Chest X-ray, AP view. Patient: 54 years old, sex M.
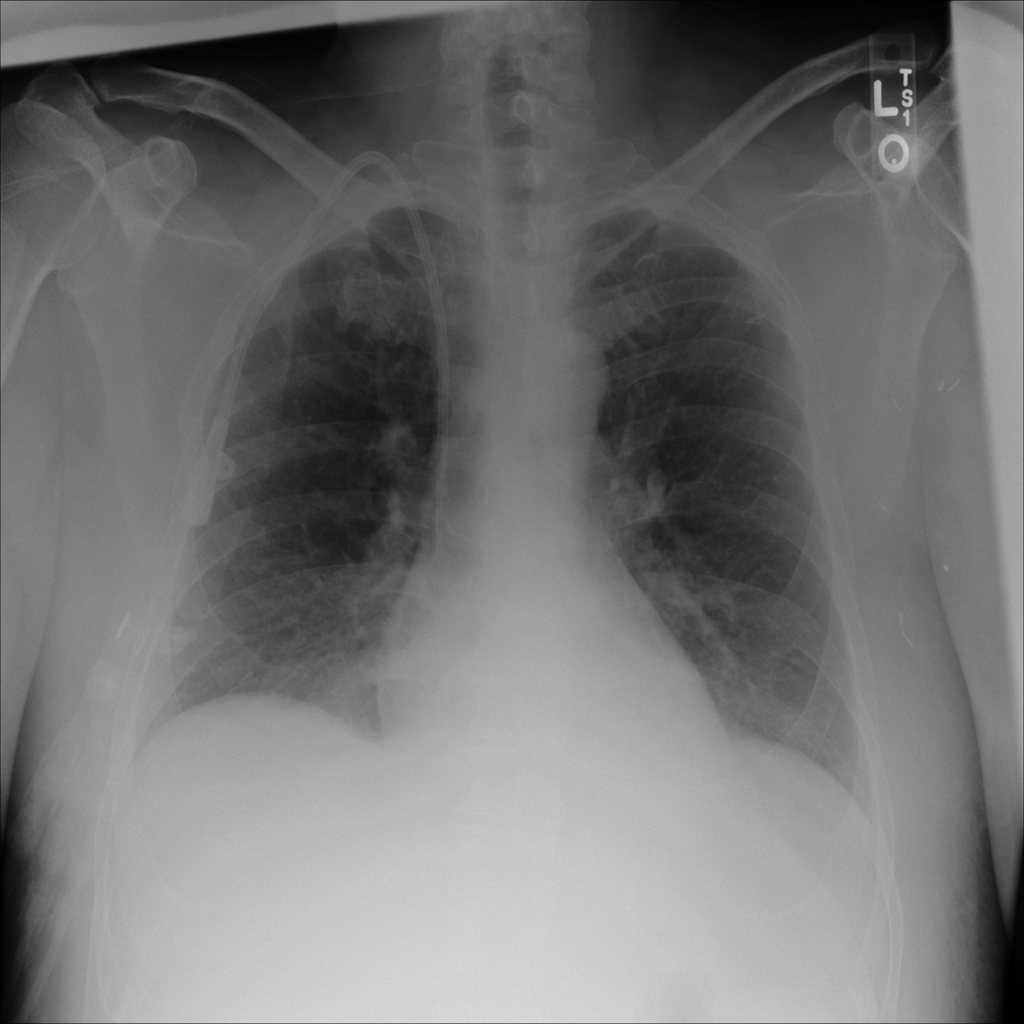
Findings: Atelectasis